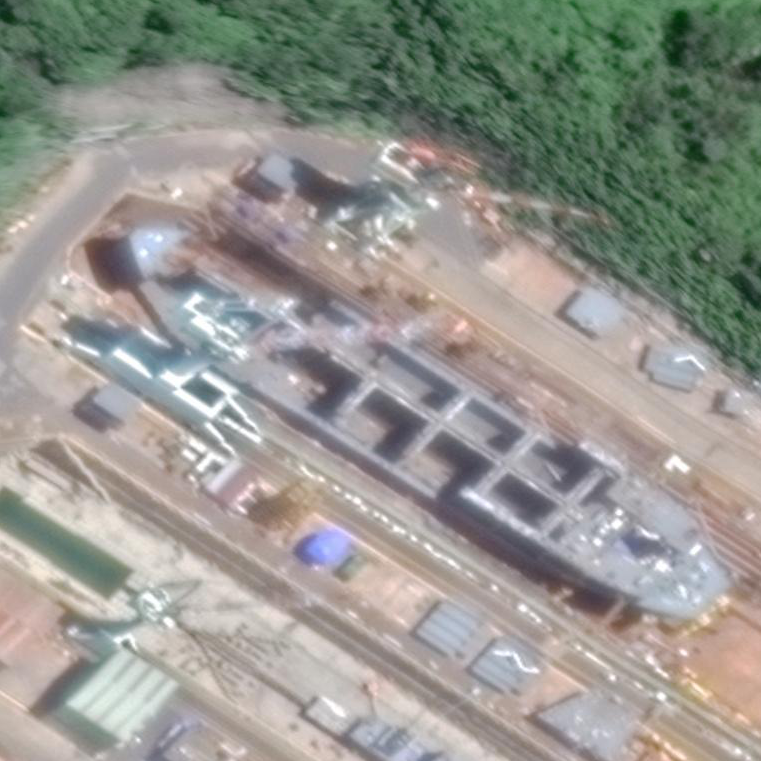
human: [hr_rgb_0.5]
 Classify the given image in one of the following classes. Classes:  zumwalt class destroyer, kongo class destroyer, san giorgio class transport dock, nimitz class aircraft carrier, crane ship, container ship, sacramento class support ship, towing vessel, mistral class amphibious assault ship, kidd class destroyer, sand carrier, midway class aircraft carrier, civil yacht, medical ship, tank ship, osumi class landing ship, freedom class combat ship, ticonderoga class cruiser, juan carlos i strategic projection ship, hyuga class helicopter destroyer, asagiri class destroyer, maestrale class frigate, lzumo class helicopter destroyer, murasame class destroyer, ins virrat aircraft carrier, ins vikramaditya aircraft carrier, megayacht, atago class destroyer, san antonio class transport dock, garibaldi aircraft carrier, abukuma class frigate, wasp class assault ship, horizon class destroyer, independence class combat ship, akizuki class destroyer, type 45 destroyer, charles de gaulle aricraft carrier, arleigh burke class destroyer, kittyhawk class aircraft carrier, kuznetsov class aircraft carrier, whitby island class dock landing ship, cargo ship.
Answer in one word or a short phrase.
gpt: Cargo ship